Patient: sex M, age 74
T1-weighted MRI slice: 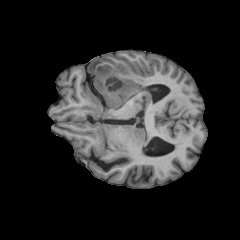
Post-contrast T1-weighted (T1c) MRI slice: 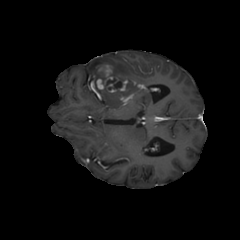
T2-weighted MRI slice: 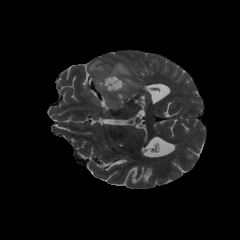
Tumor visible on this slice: yes
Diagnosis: Glioblastoma, IDH-wildtype
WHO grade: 4